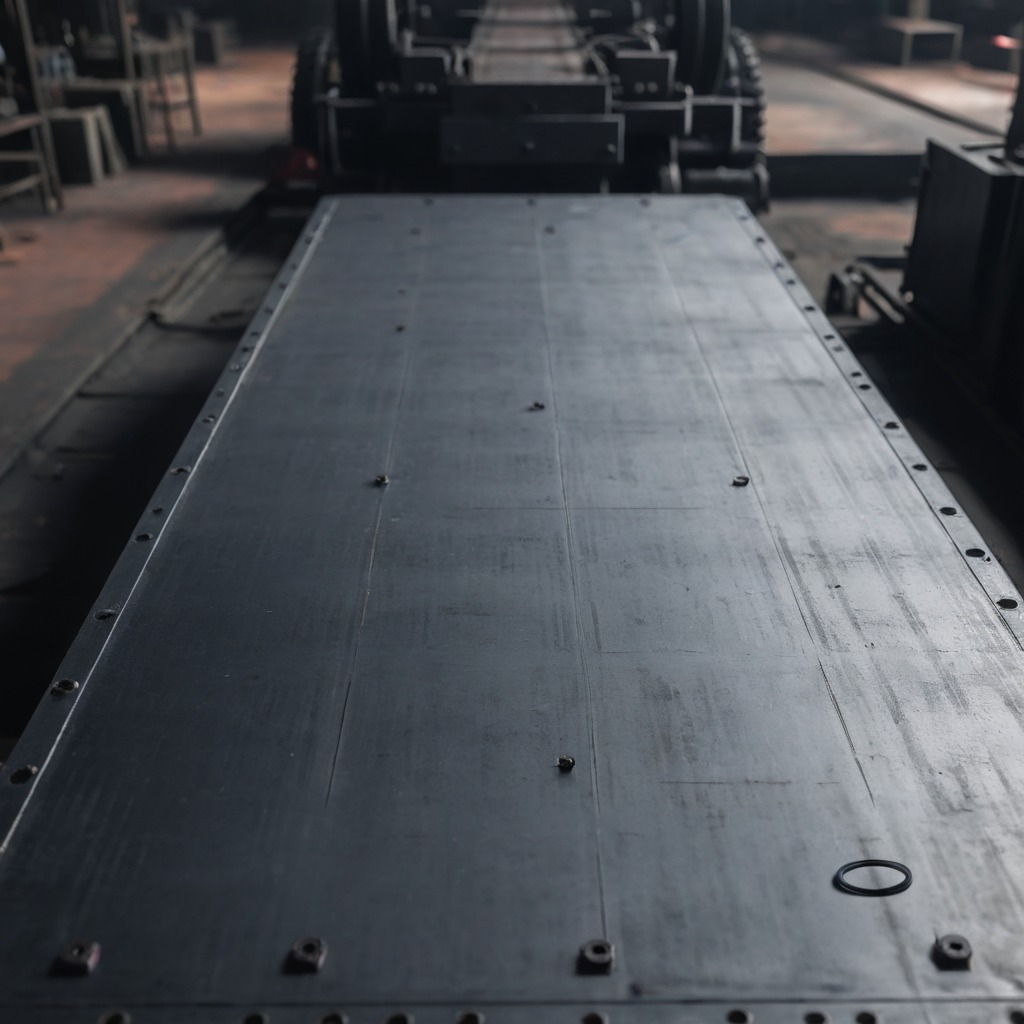
A rubber O-ring is lying on the cold steel table in a mining workshop.